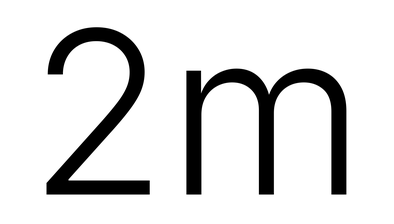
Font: Inter_Light